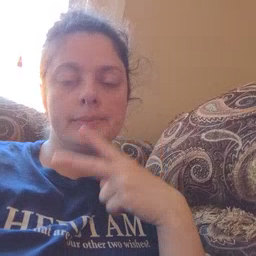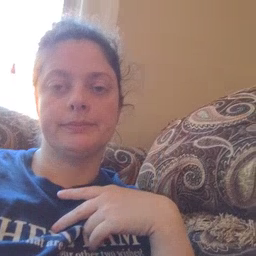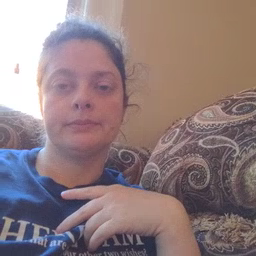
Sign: snack